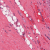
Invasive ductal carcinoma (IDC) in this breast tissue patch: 1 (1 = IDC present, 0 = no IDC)